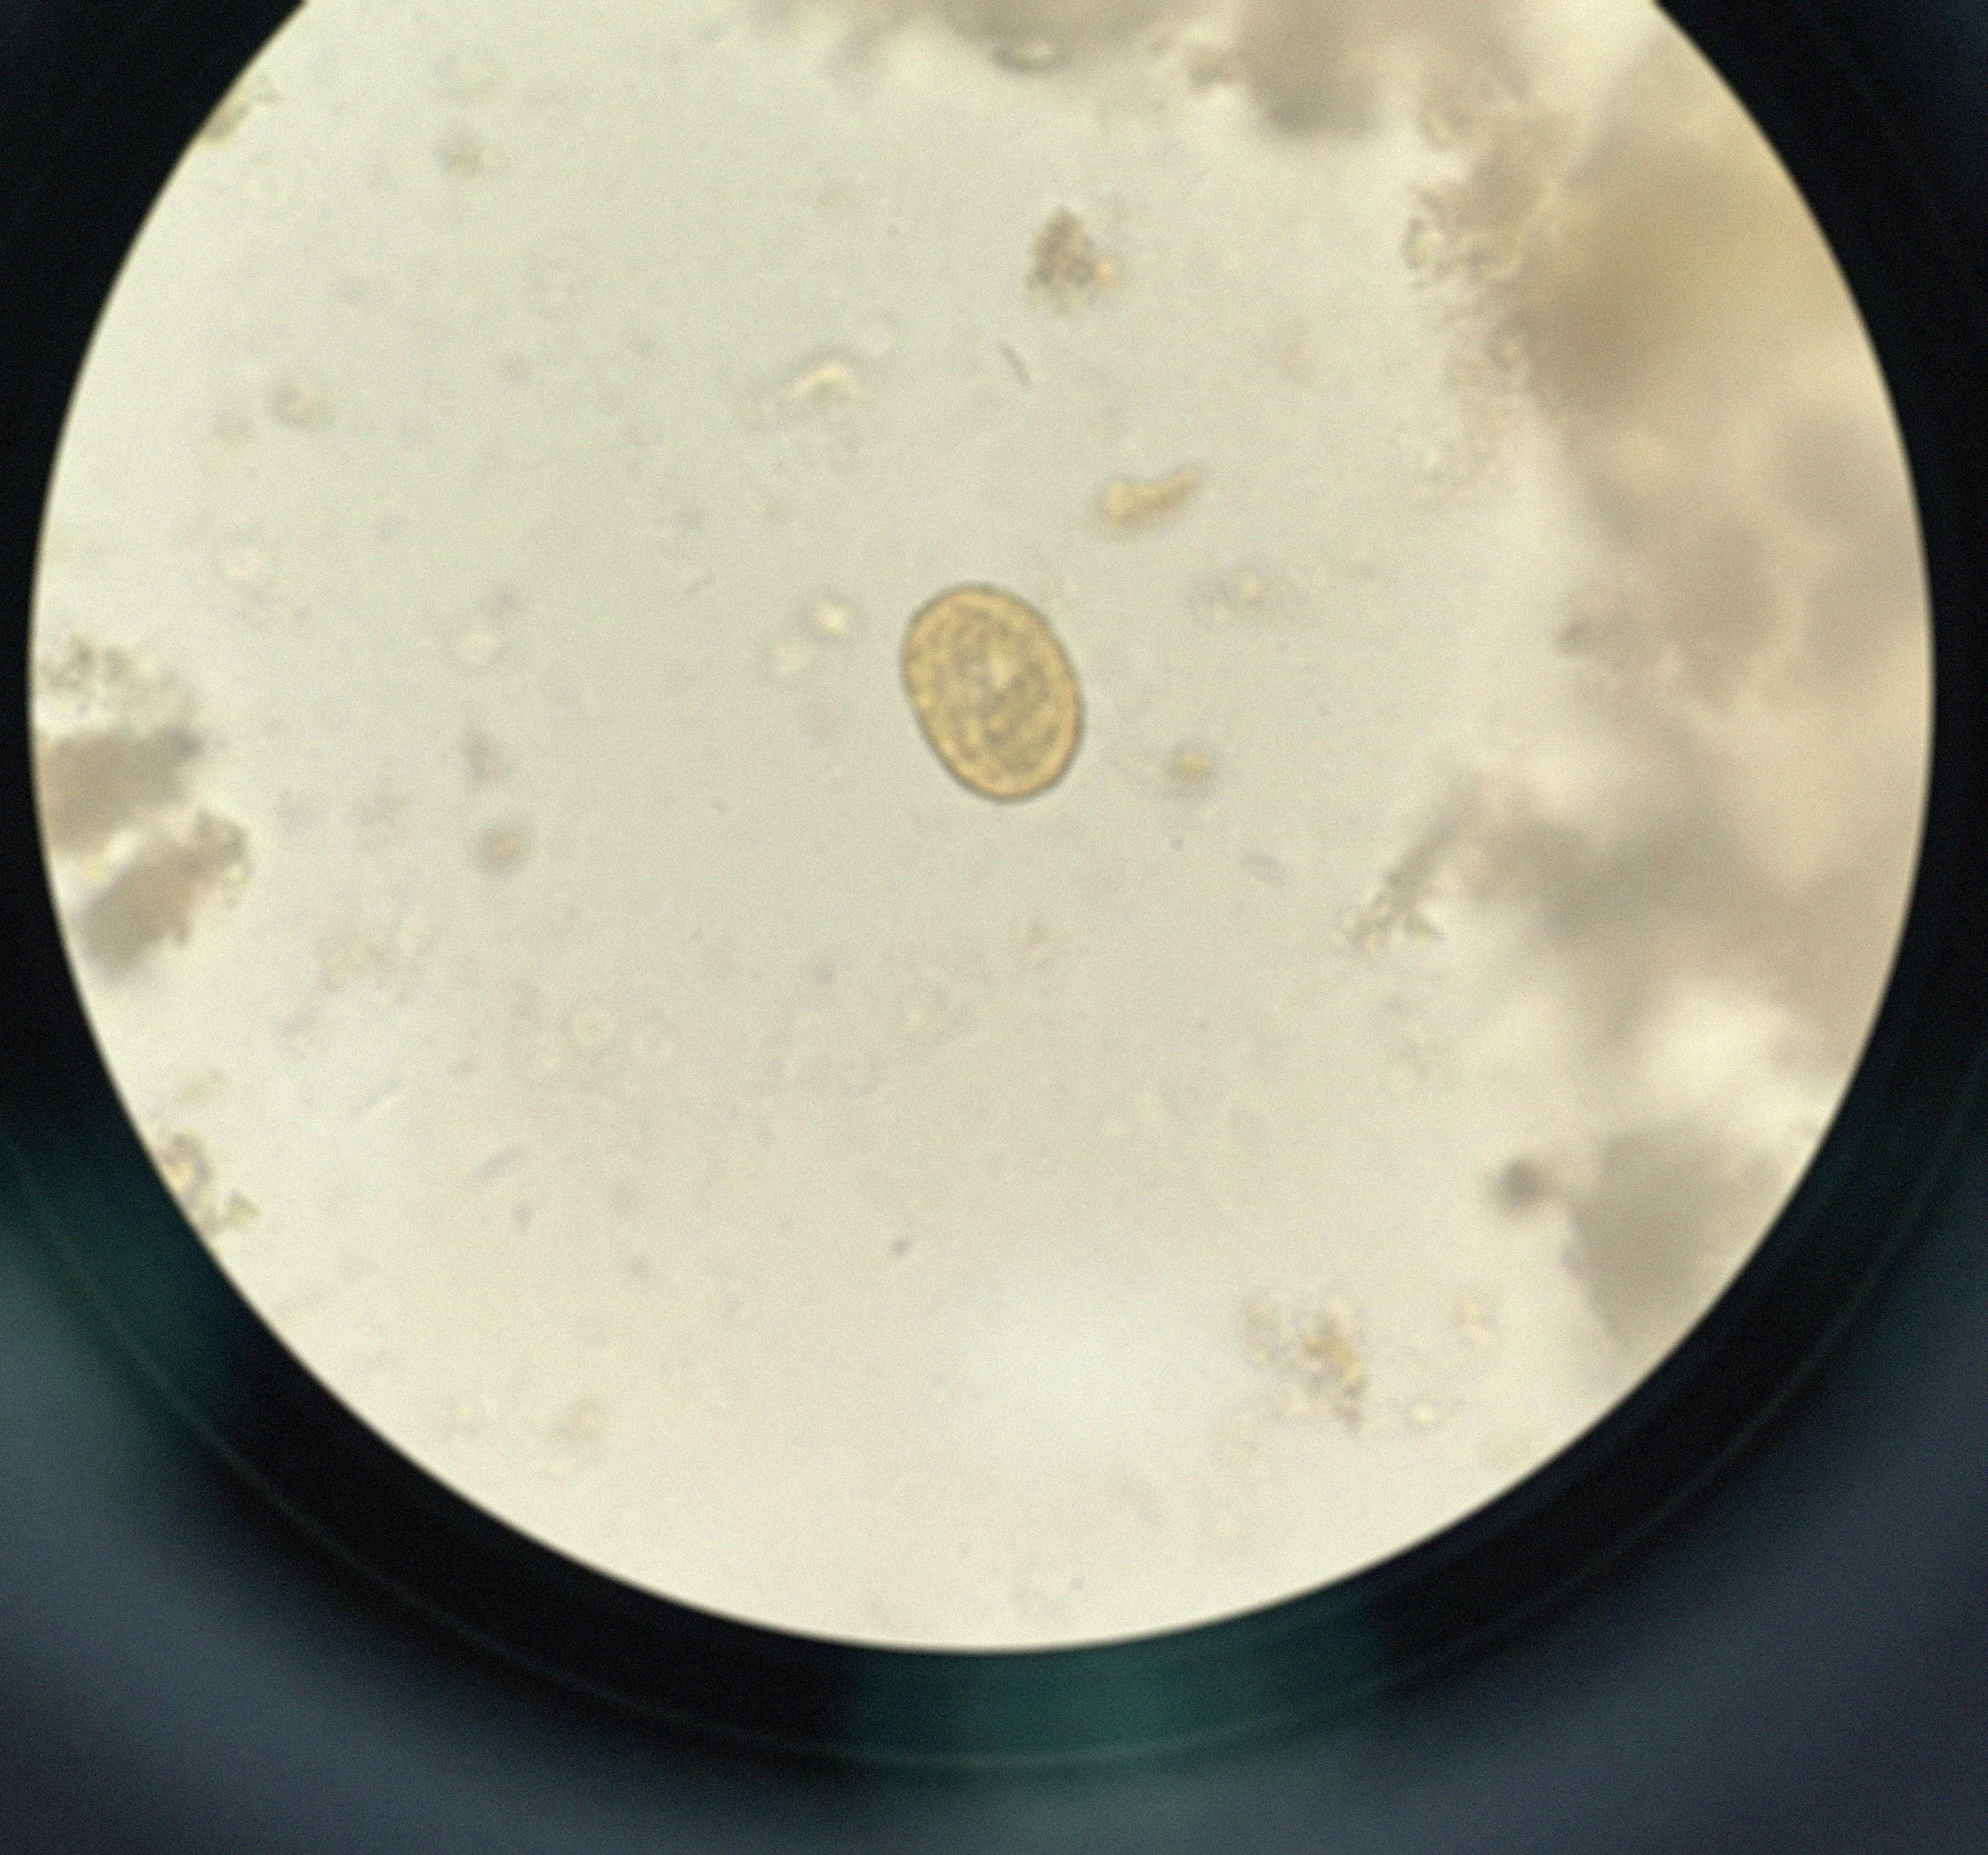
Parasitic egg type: Ascaris lumbricoides